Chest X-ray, PA view. Patient: 24 years old, sex F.
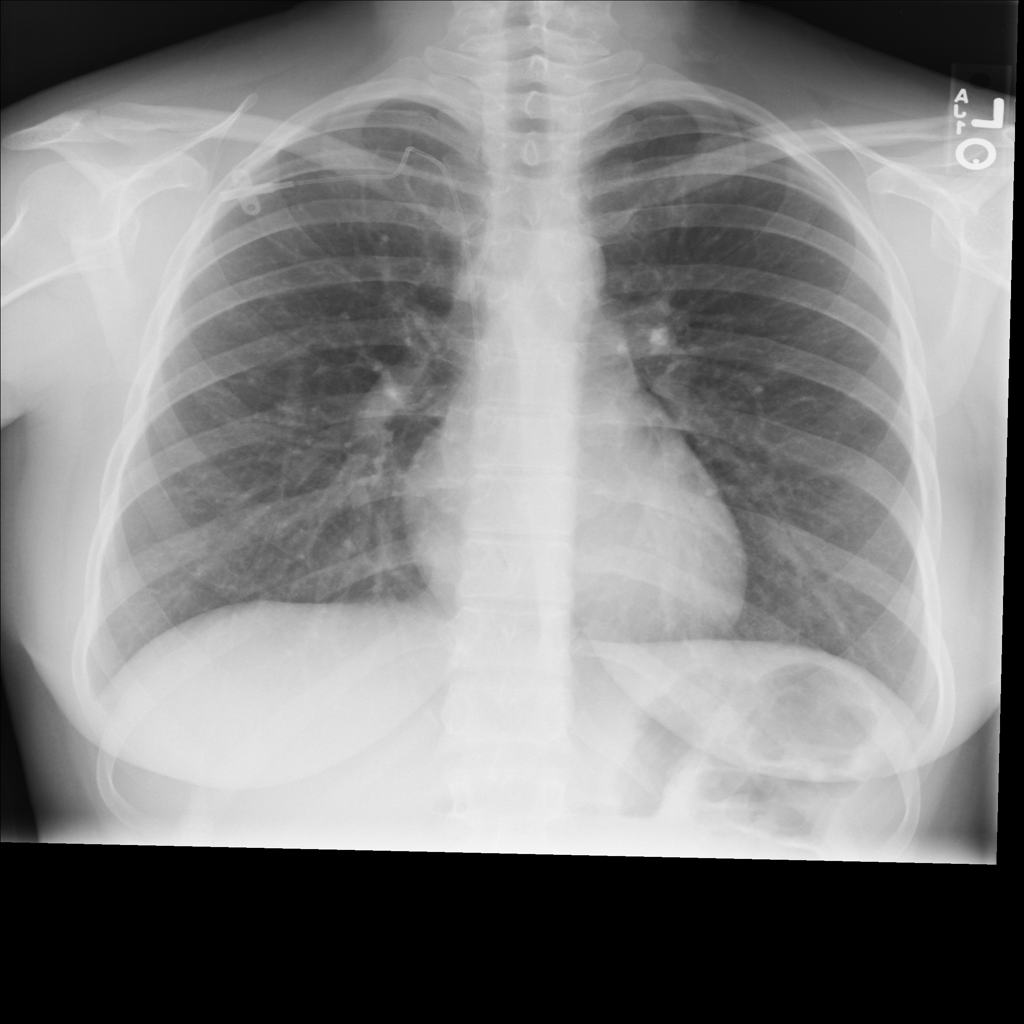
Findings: No Finding